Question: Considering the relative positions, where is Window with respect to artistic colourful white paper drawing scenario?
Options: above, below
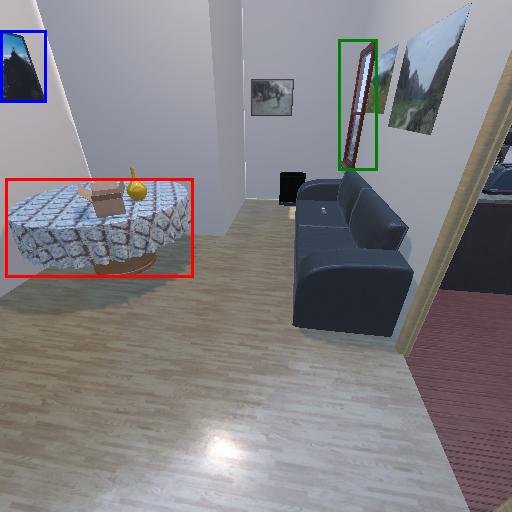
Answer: above